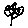
Label: flower